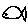
Label: fish